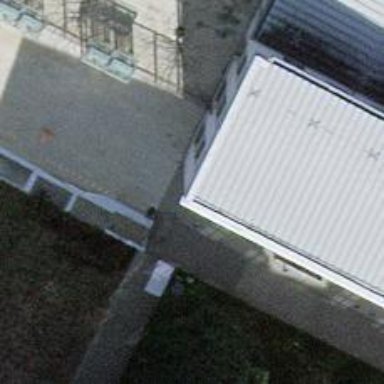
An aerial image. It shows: Surveillance object is present in the image.